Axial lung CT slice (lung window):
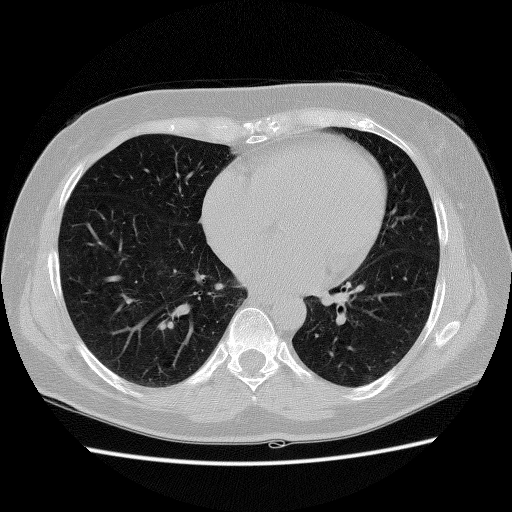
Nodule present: no